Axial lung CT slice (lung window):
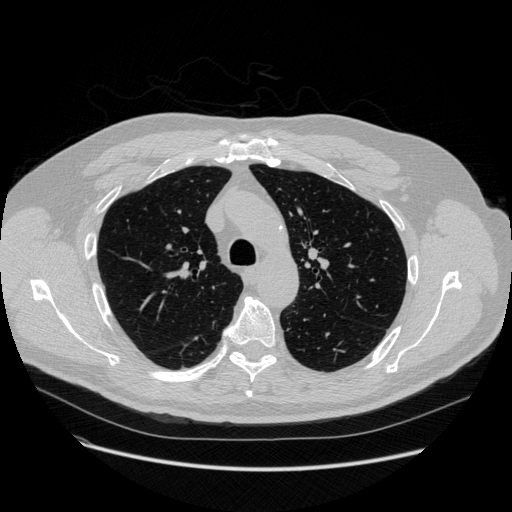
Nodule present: no